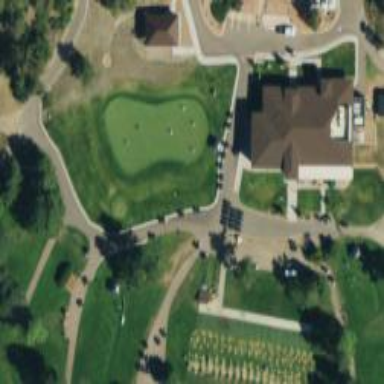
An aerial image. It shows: Footway that doubles as golf path.